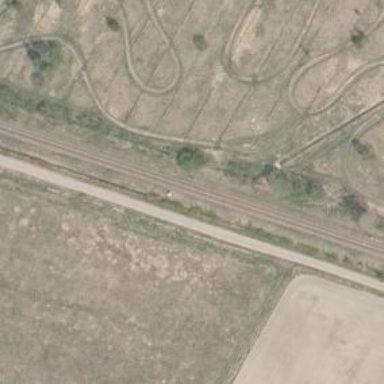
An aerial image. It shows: Railway signal.